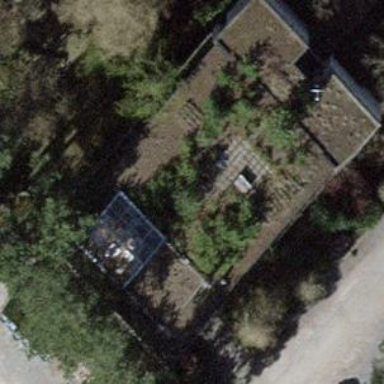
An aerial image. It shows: Garden center shop.